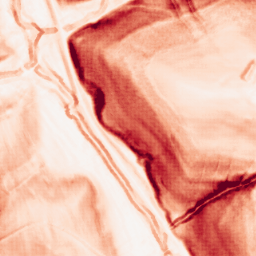
Category: morphological
Decomposition family: morphological_gradient
Decomposition parameters: size: 3
shape: diamond
Upsampling method: sinc_blackman
Upsampling parameters: scale: 2
kernel_size: 4
Upsampling scale: 2